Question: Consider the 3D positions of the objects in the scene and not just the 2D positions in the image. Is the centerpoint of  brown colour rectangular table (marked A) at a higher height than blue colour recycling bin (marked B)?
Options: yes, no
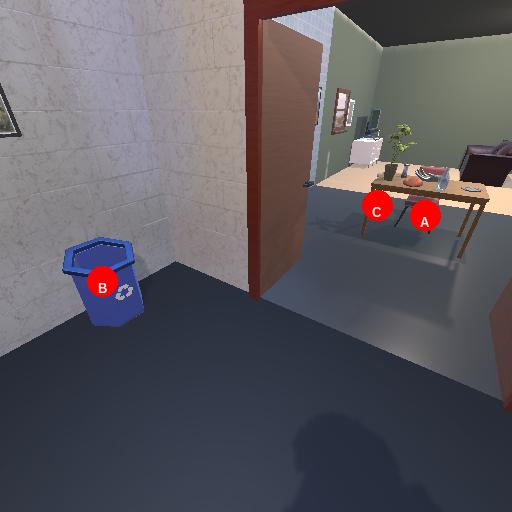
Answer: yes